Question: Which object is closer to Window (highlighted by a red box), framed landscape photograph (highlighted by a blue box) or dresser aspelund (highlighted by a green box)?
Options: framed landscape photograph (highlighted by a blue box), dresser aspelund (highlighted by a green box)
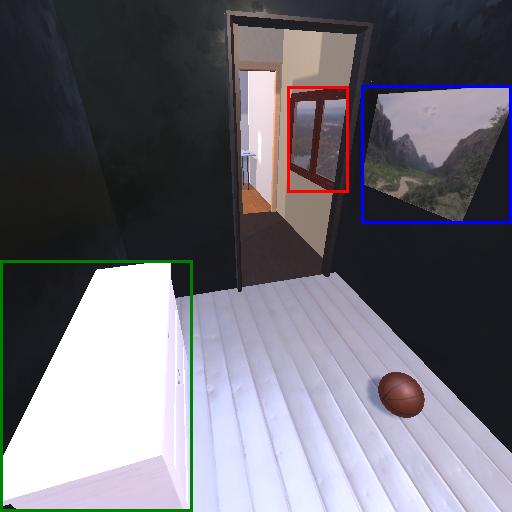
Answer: framed landscape photograph (highlighted by a blue box)